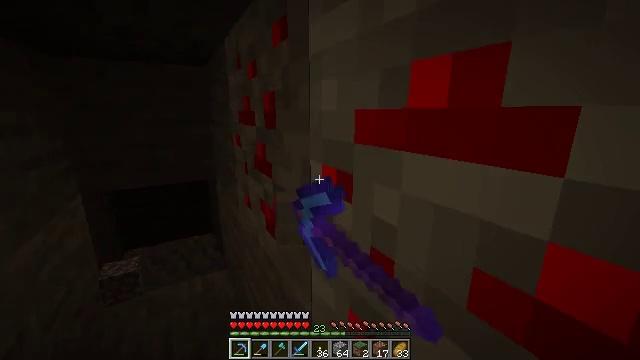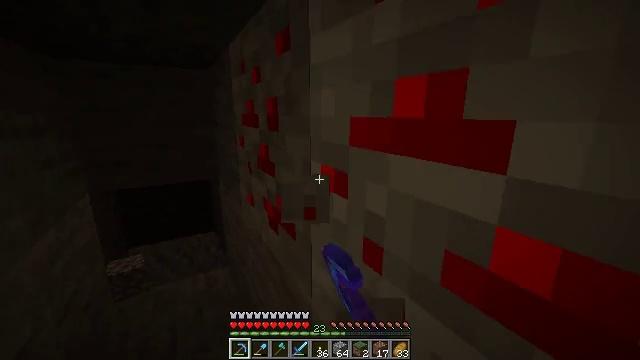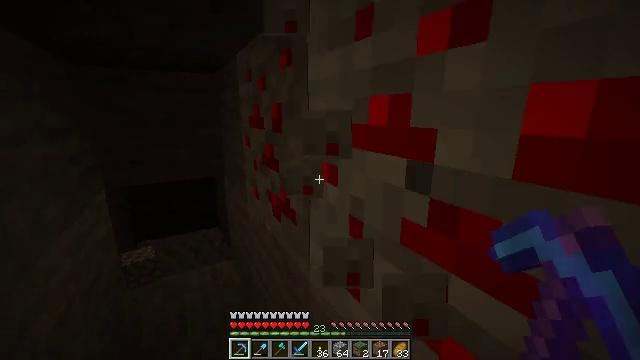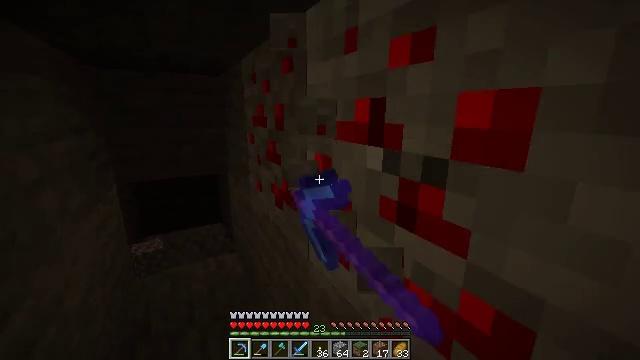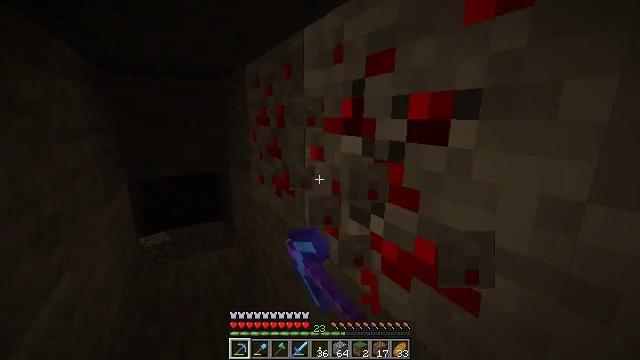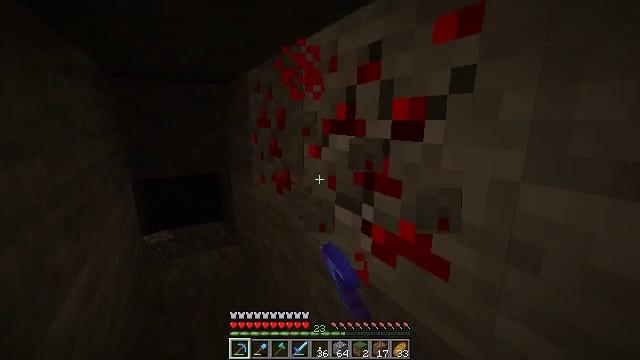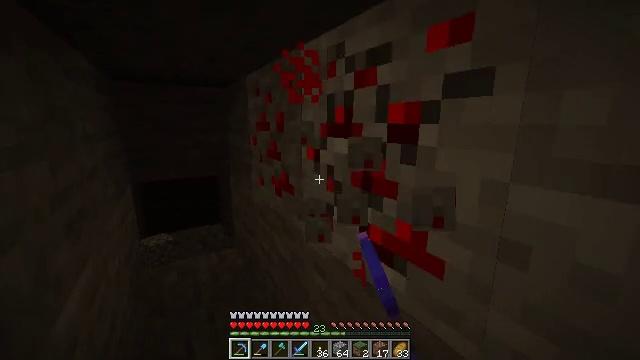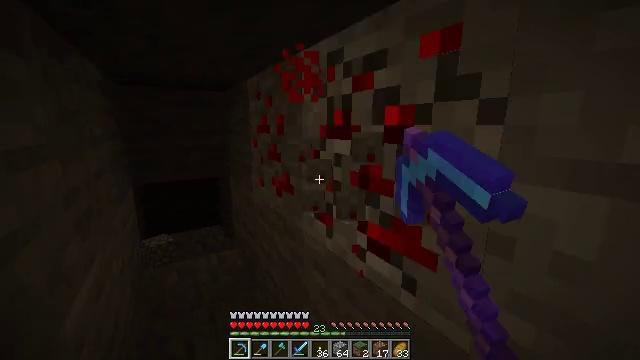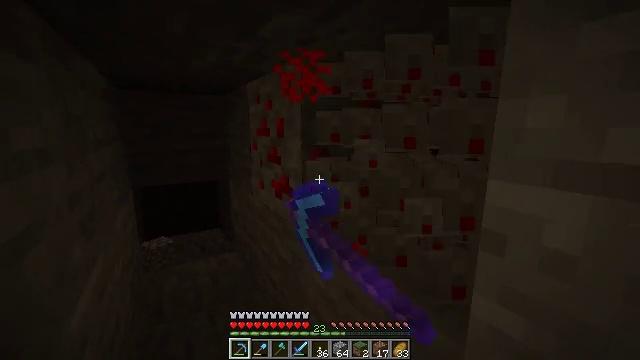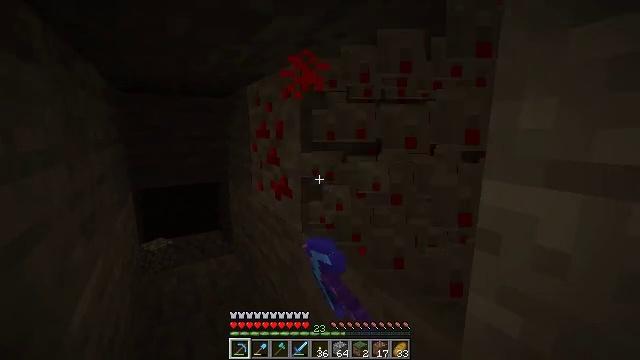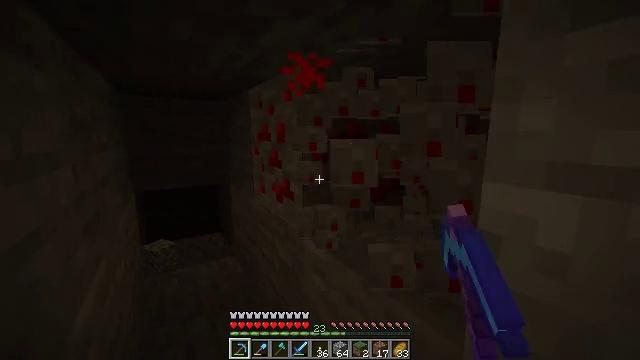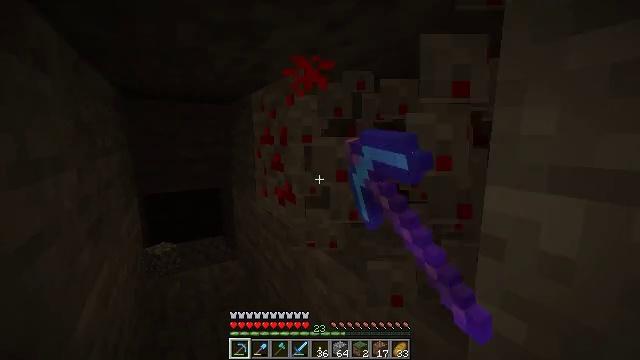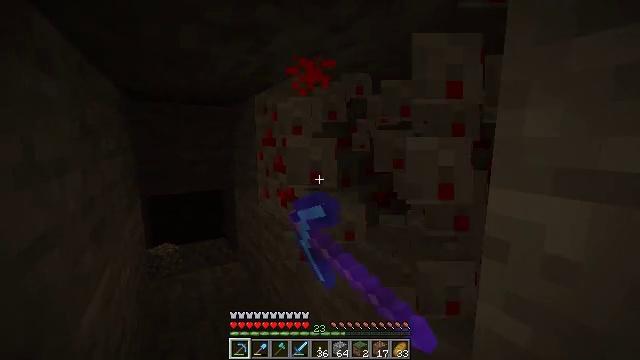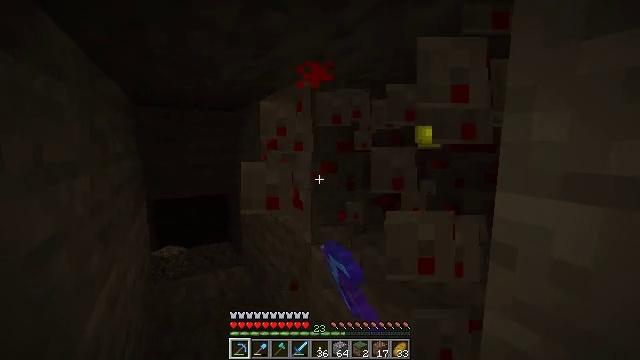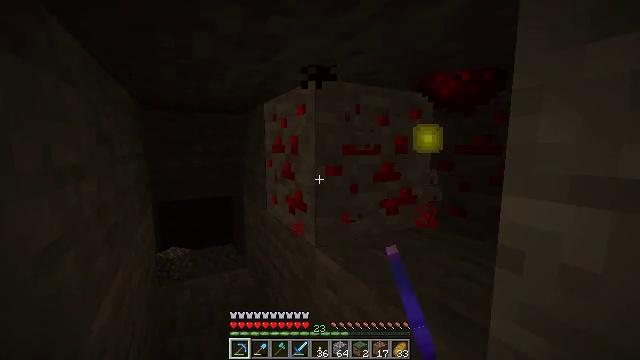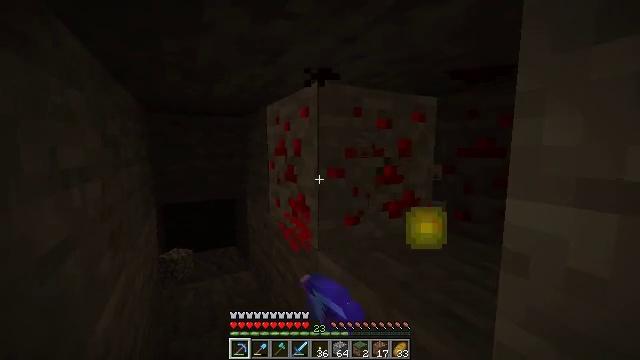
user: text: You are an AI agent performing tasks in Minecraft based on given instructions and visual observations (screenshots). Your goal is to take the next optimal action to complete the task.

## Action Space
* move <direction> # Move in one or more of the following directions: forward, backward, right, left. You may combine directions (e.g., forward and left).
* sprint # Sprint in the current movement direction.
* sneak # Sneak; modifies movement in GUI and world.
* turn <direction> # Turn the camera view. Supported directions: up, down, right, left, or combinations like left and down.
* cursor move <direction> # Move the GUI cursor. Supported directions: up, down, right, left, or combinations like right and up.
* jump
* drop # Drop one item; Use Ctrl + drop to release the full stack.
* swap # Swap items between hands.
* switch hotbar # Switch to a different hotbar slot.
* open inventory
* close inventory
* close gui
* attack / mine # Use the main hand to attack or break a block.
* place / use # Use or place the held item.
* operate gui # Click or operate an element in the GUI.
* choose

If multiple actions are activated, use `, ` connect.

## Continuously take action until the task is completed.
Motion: motion action
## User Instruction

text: Use a pickaxe to gather redstone ore.
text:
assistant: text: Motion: move back, attack / mine
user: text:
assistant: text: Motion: move back, attack / mine
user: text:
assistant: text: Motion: move back, attack / mine
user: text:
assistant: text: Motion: move back, attack / mine
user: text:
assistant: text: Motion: attack / mine
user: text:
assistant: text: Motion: attack / mine
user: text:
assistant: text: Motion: attack / mine
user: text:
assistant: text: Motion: attack / mine
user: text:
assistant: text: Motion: attack / mine
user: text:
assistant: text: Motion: attack / mine
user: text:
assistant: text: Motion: attack / mine
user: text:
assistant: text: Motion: attack / mine
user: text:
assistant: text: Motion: attack / mine
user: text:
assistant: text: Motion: attack / mine
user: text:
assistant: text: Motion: attack / mine
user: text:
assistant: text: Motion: attack / mine
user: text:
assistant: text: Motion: attack / mine
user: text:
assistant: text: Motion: attack / mine
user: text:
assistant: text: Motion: attack / mine
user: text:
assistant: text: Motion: attack / mine
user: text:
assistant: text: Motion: attack / mine
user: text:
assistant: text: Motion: attack / mine
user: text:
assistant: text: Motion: attack / mine
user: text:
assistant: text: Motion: attack / mine
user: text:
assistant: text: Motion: attack / mine
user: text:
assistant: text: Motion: attack / mine
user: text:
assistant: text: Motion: move forward, attack / mine
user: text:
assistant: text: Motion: move forward, turn right and up, attack / mine
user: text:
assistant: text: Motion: turn right, attack / mine
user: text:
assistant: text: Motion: turn right, attack / mine